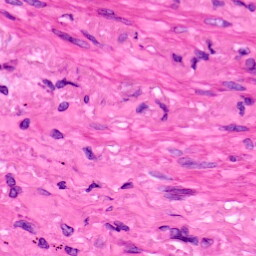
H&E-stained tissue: Lung